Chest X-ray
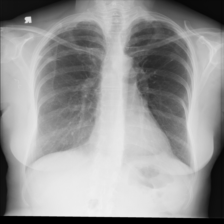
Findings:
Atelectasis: negative
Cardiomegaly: negative
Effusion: negative
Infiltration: negative
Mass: negative
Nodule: negative
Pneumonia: negative
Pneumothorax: negative
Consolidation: negative
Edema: negative
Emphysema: negative
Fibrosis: negative
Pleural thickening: negative
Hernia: negative